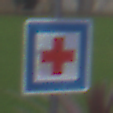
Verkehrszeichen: ErsteHilfe
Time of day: Midday
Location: Outdoor (Urban)
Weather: Overcast
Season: NotSpecified
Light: Natural